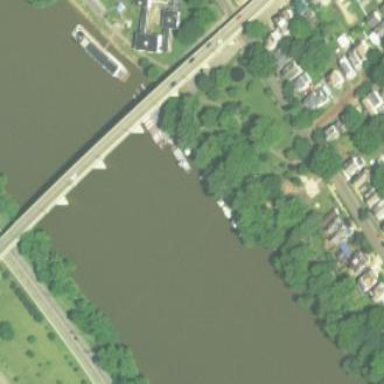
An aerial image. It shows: Man-made bridge.